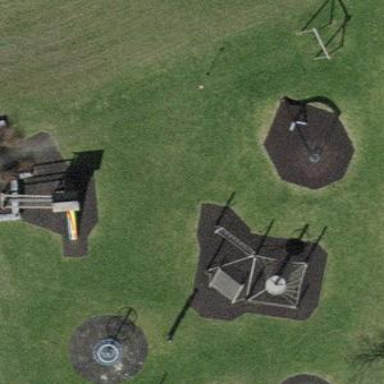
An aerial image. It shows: Playground area for leisure activities on the land.